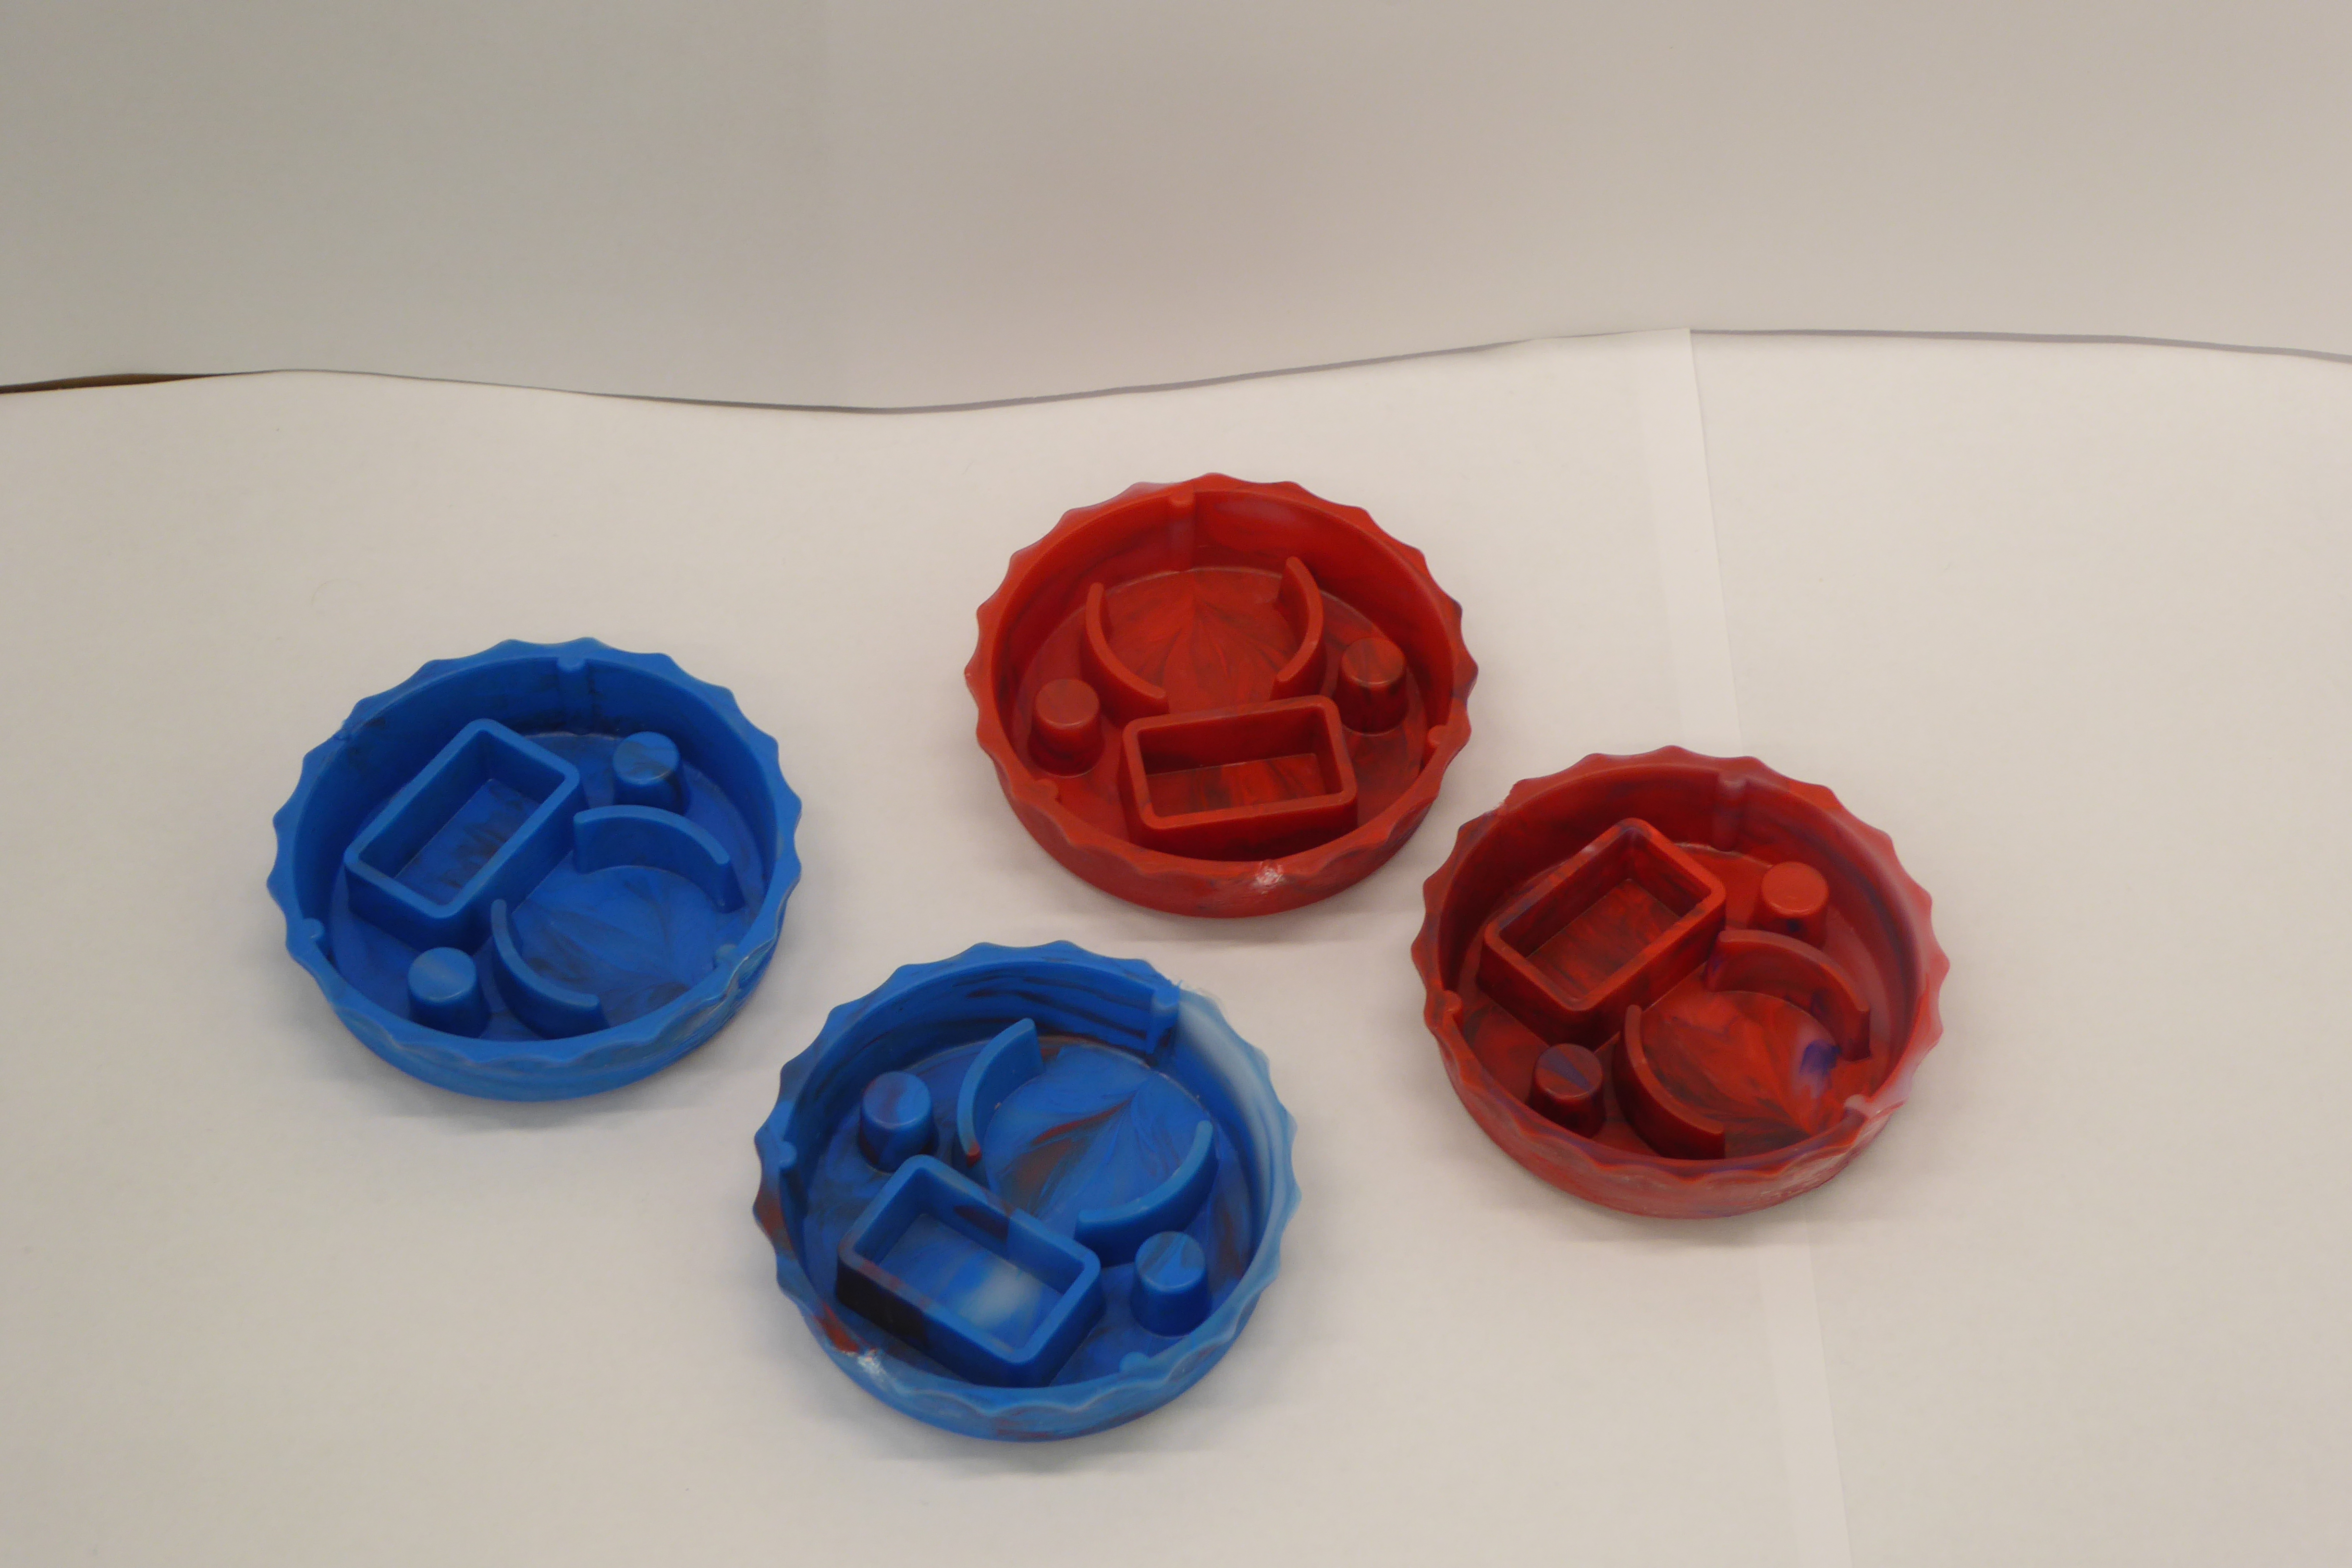
Label: Bottle Opener - Cover